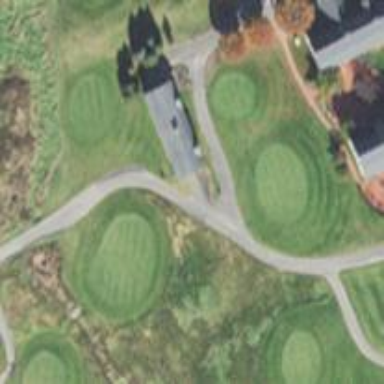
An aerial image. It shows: Path designated for golf carts.